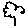
Label: tree